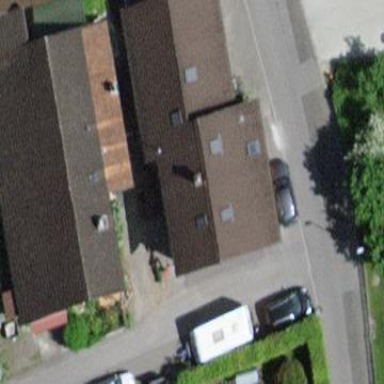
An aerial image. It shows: Detached building.